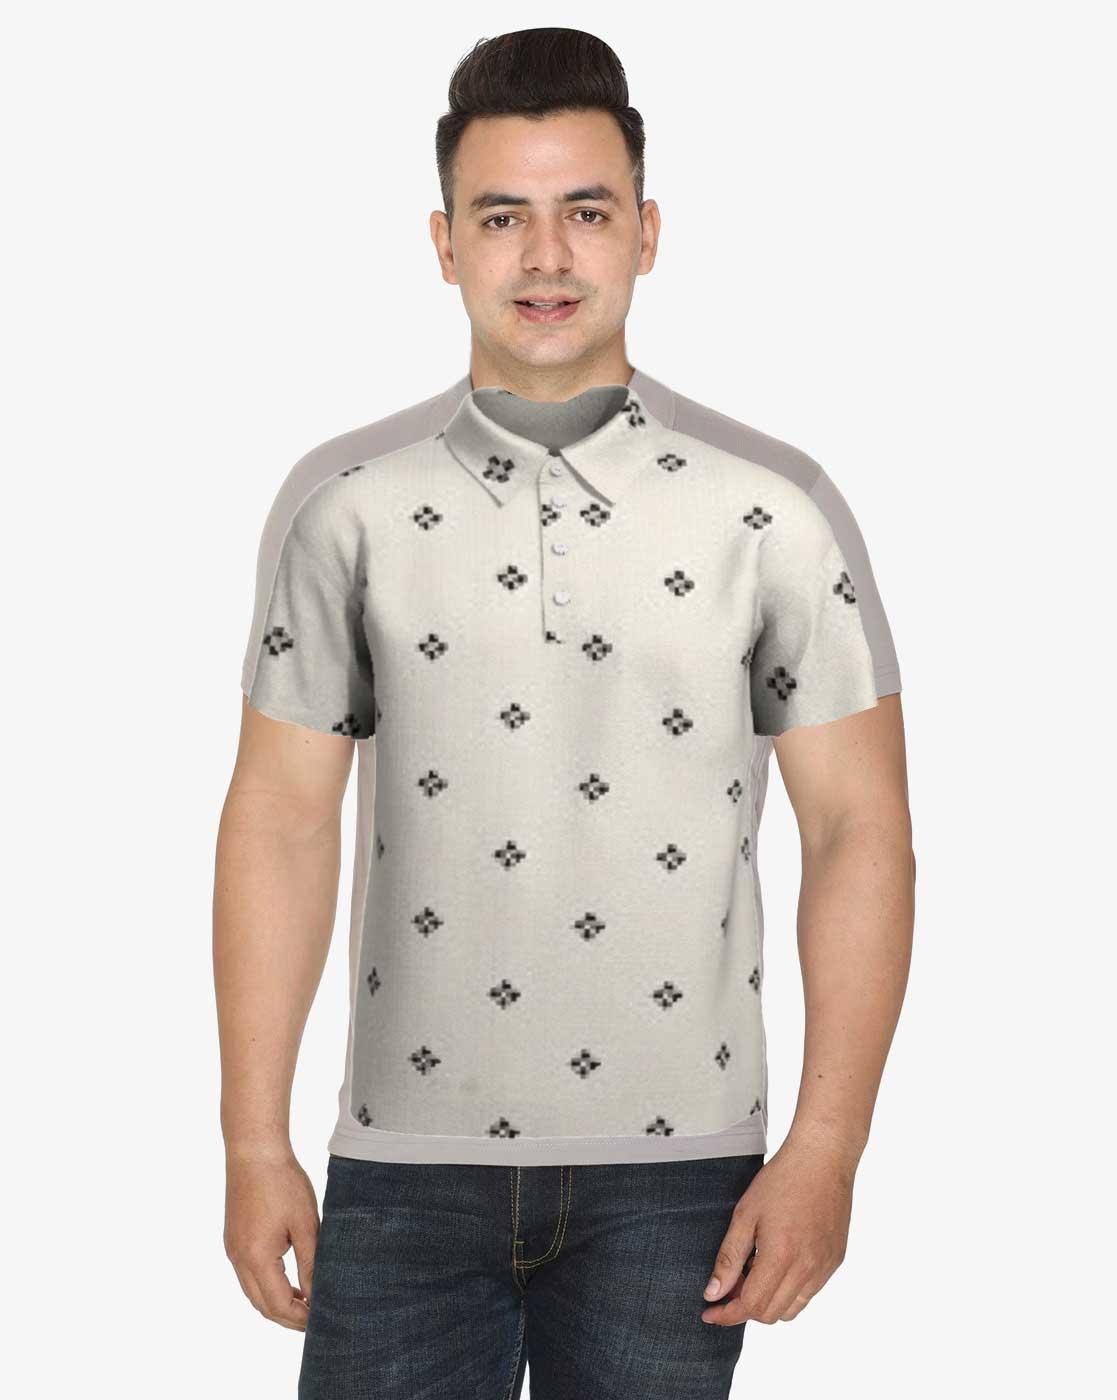
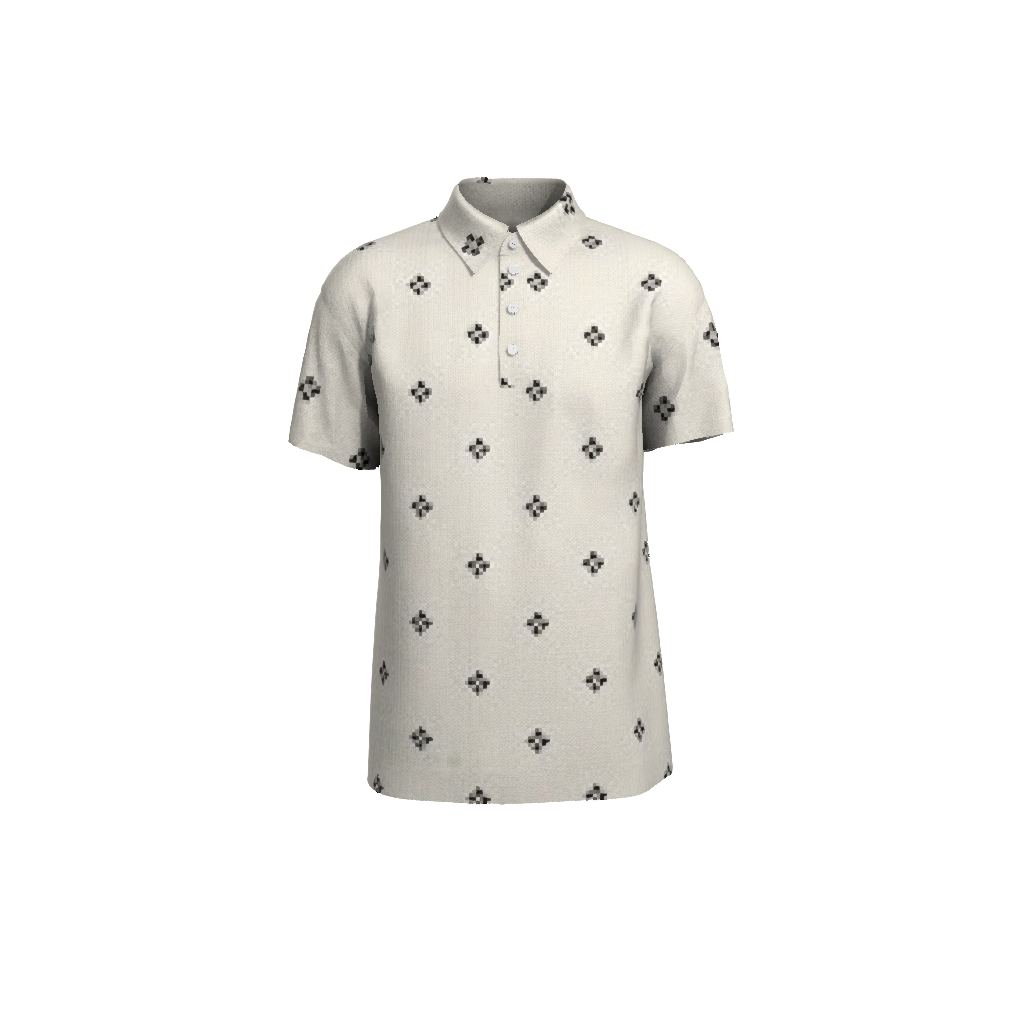
Clothing description: grey multi diamond print polo shirt